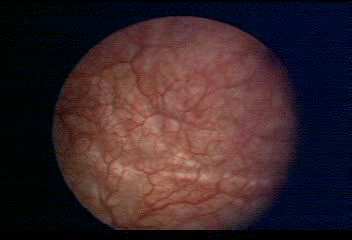
Modality: WLC
Class: Normal mucosa
Bladder cancer association: No